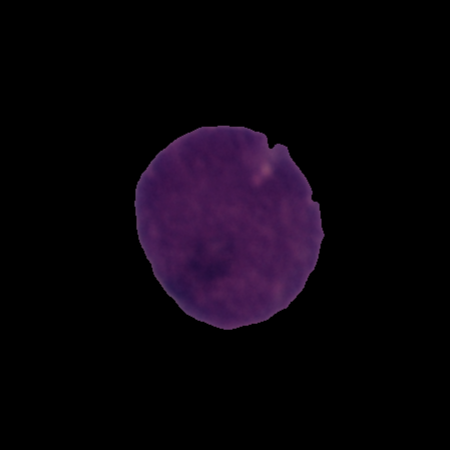
Label: cancer